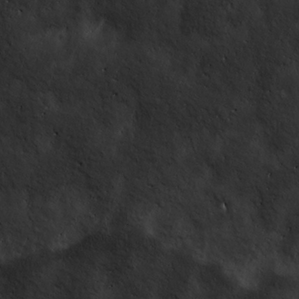
Label: non_frost